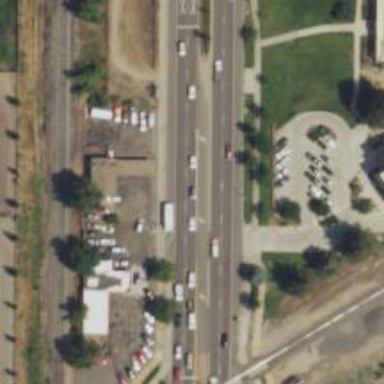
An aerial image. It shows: Smoothly paved trunk highway with grade 1 track type.